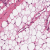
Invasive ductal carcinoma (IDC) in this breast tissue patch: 0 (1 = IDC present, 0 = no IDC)